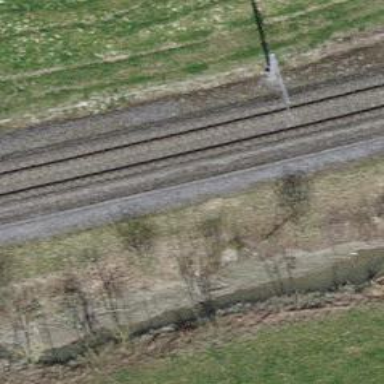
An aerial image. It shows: Single-track electrified railway with contact line.